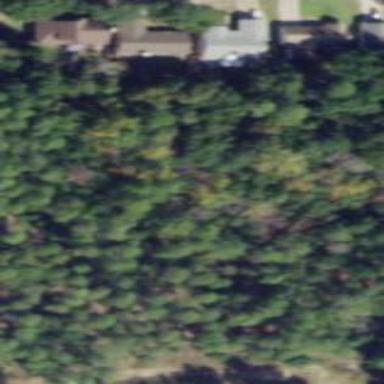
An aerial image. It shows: Needle-leaved woodland.